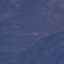
Land use / land cover class: HerbaceousVegetation